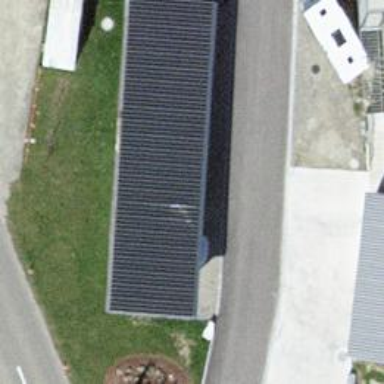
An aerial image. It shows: Building with skillion roof shape.